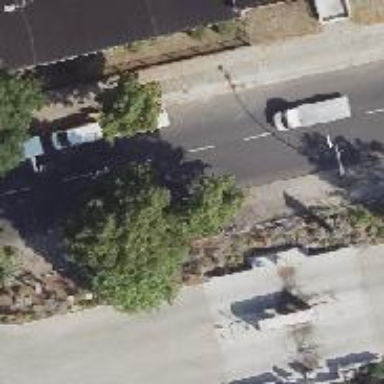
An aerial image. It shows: Broadleaved deciduous tree with parking obstacle.